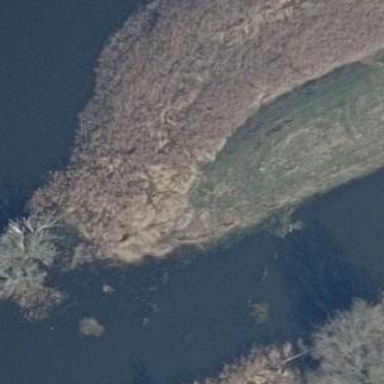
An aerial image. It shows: Wetland area characterized by wet meadow.